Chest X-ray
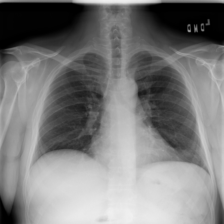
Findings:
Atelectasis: positive
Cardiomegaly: negative
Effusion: negative
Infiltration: negative
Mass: negative
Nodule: negative
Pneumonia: negative
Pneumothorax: negative
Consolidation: negative
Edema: negative
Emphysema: negative
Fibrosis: negative
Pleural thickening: negative
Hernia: negative